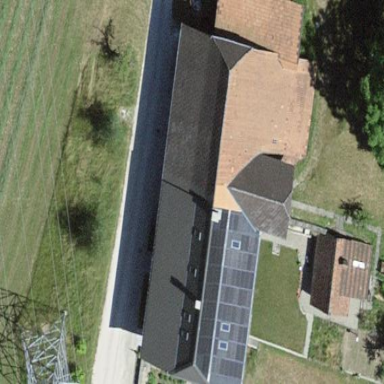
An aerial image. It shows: Farm building.